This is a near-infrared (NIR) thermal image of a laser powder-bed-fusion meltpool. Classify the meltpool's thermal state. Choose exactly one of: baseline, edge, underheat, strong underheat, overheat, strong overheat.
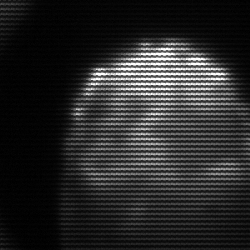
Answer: edge